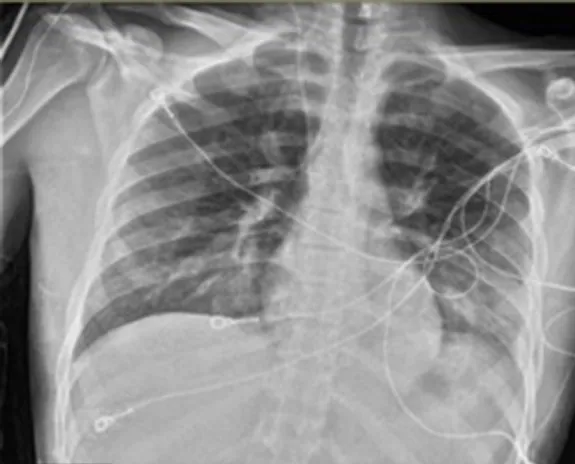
Chest radiograph immediately following syncopal episode and hypoxia.
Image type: radiology (x_ray)